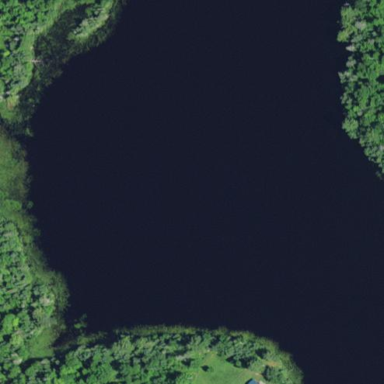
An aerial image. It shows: Serene lake surrounded by nature.